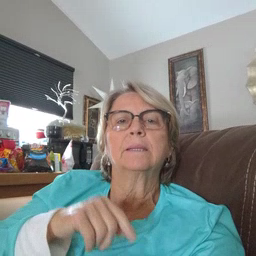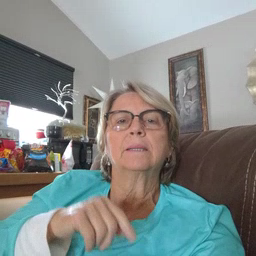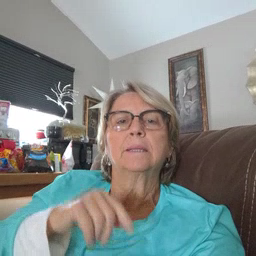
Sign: toothbrush